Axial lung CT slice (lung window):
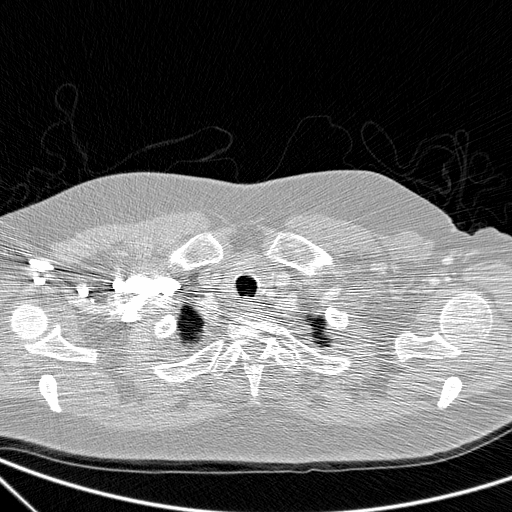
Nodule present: no